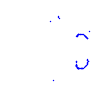
Particle: proton